Aerial crown-view tile of a tropical tree (Barro Colorado Island, Panama), acquired 20250915:
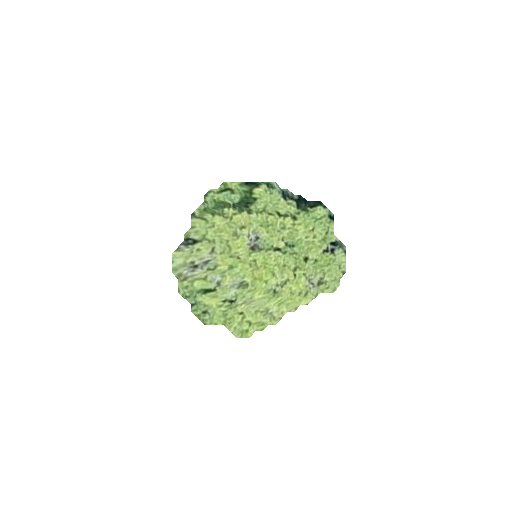
Species: Alseis blackiana
GBIF accepted scientific name: Alseis blackiana
Crown area: 27.564 m²